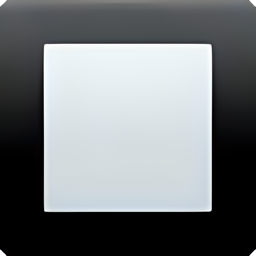
Name: black square button
Emoji: 🔲
Group: Symbols
Sub-group: geometric